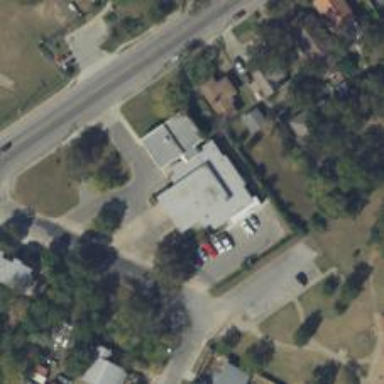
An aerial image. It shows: Ambulance station for emergencies.